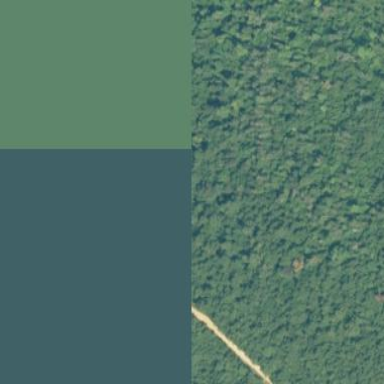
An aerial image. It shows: Mixed woodland with various types of leaves.